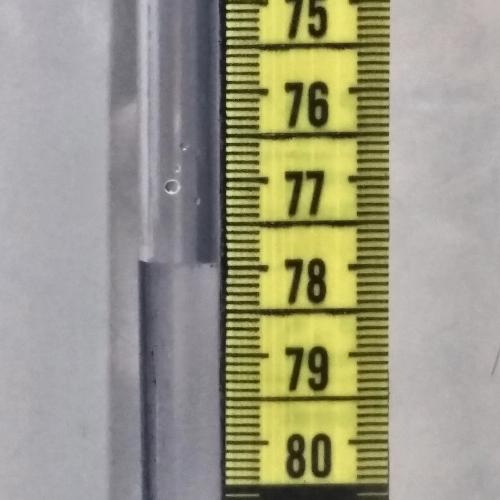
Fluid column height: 77.9 cm